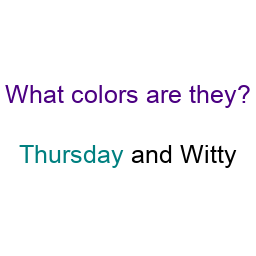
Color: teal, black
Background color: white
Question text color: indigo